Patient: sex F, age 43
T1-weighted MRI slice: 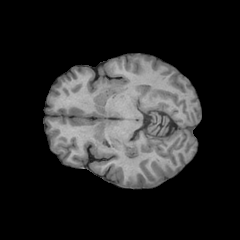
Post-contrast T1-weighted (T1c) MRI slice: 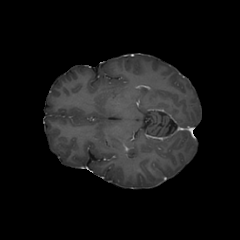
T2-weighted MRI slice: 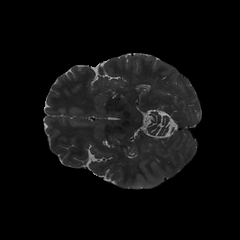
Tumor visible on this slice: yes
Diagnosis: Astrocytoma, IDH-wildtype
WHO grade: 3